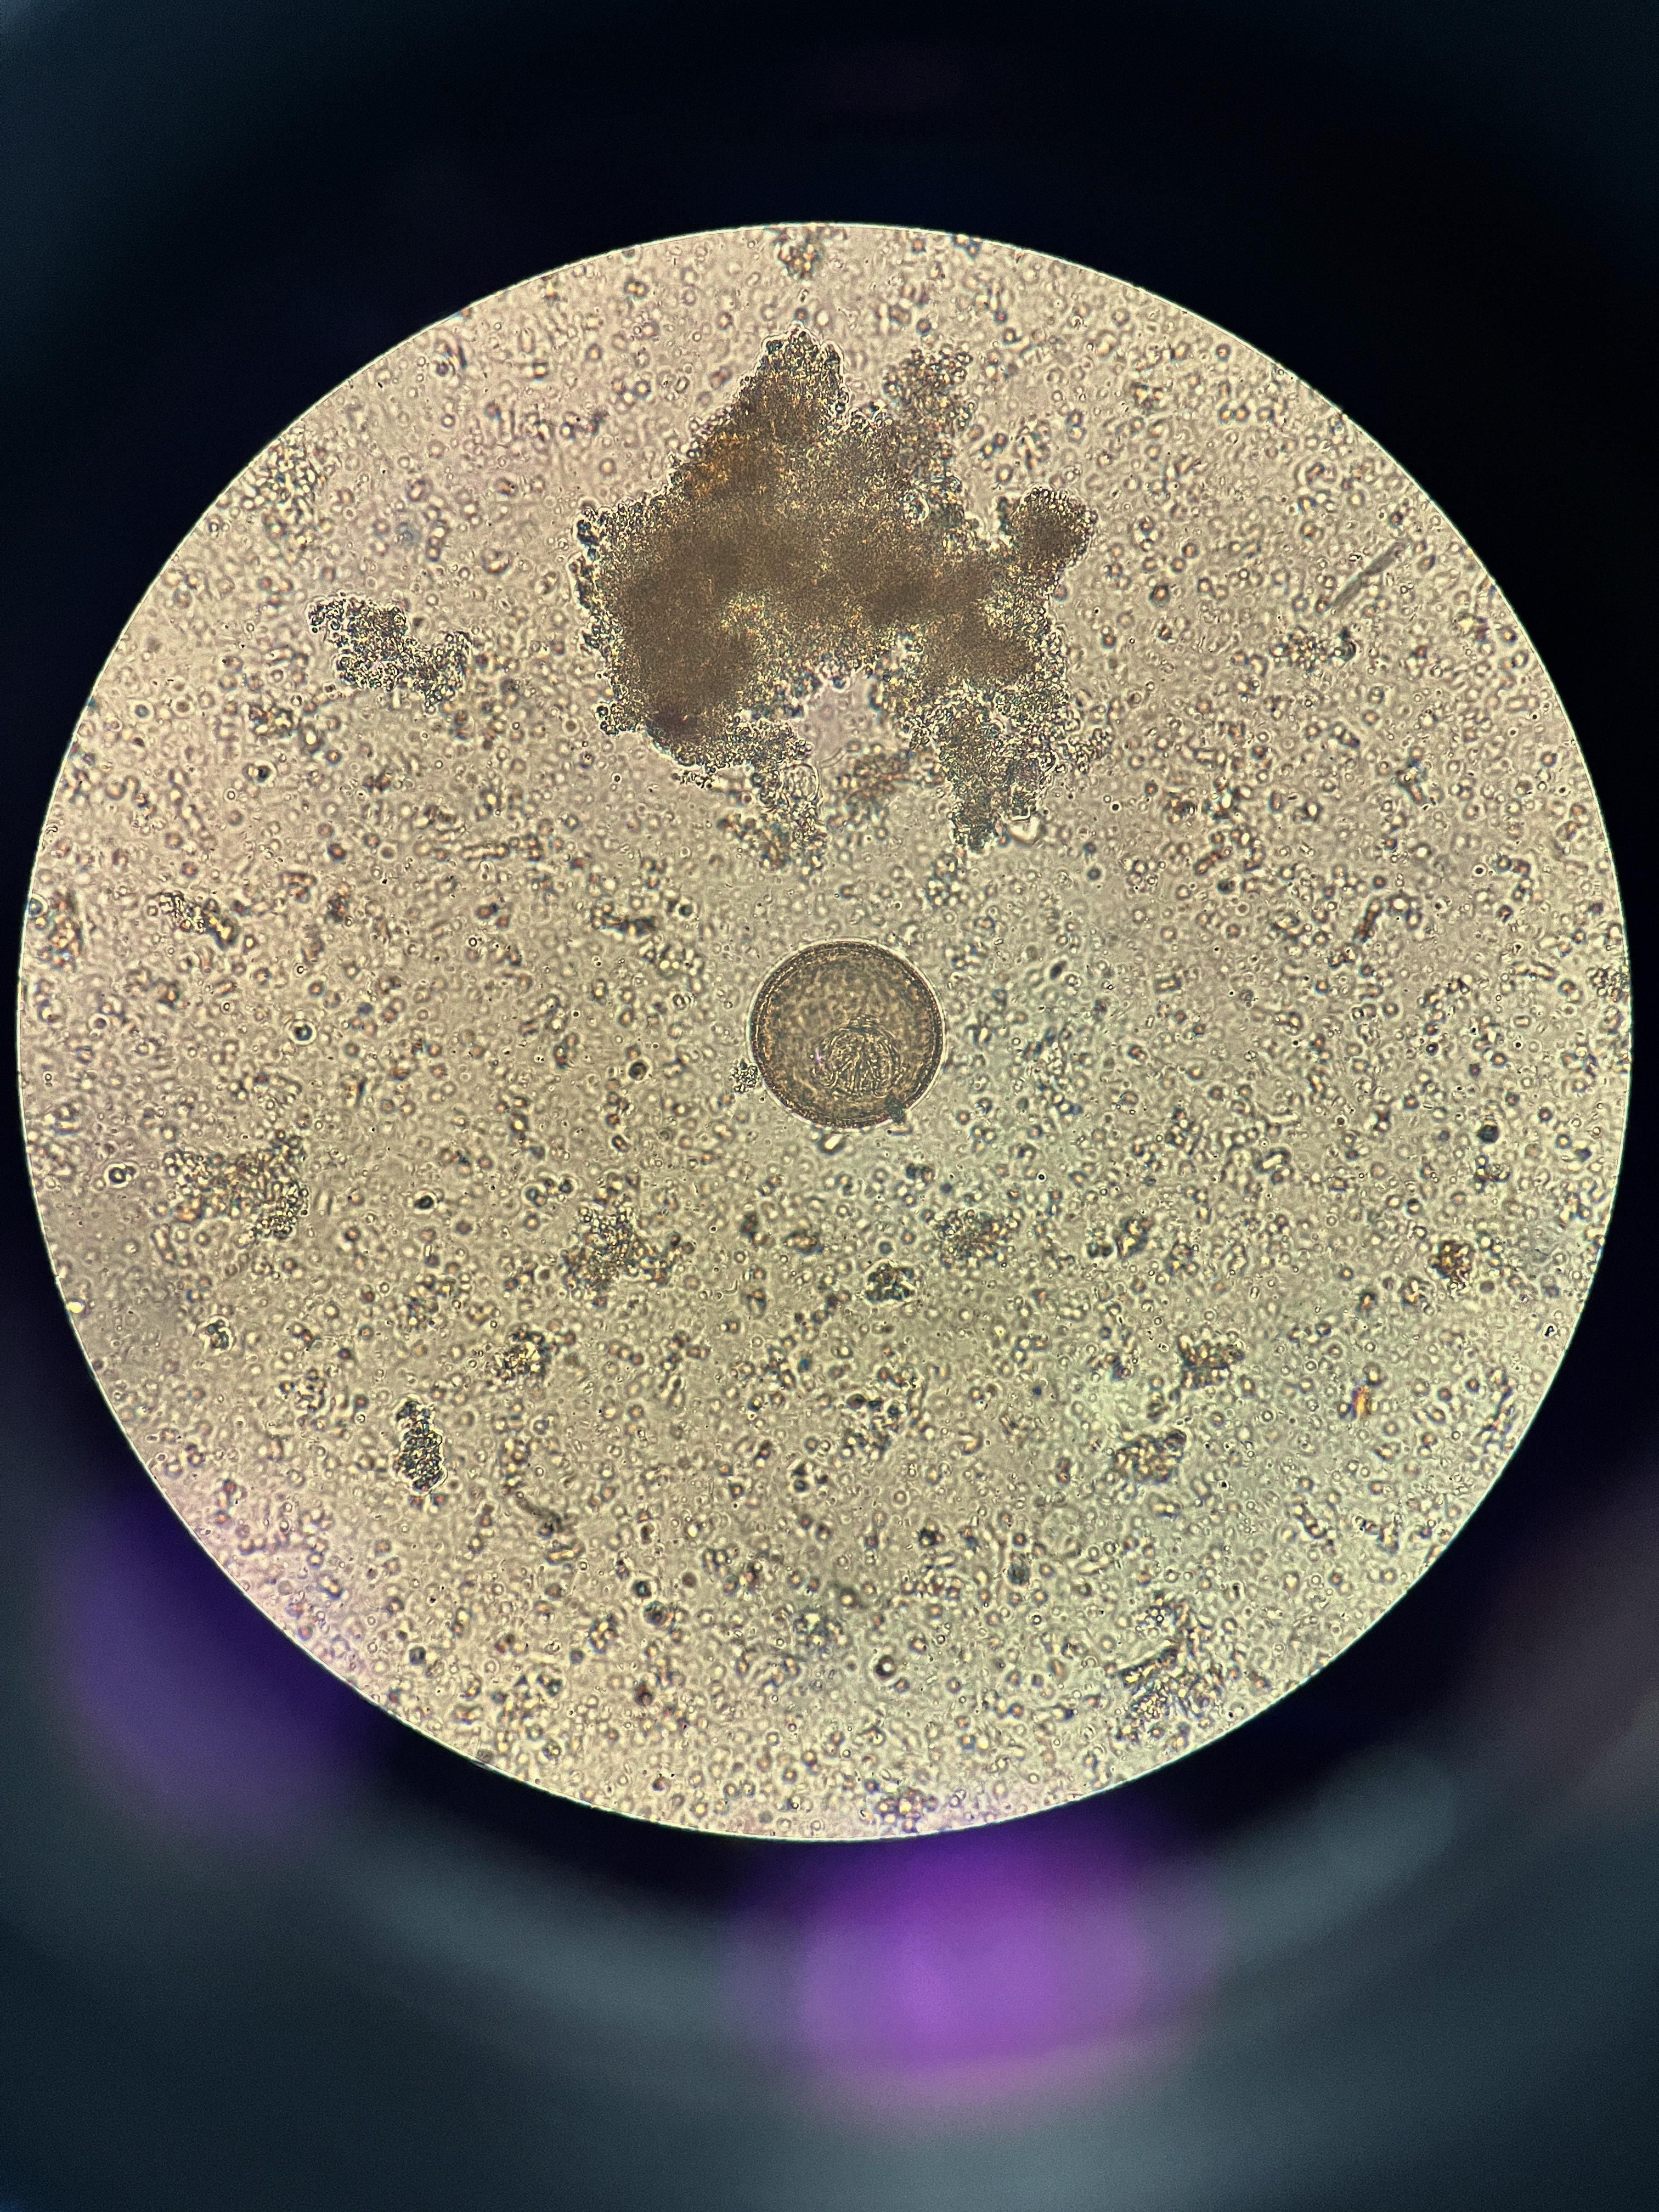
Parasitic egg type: Hymenolepis diminuta